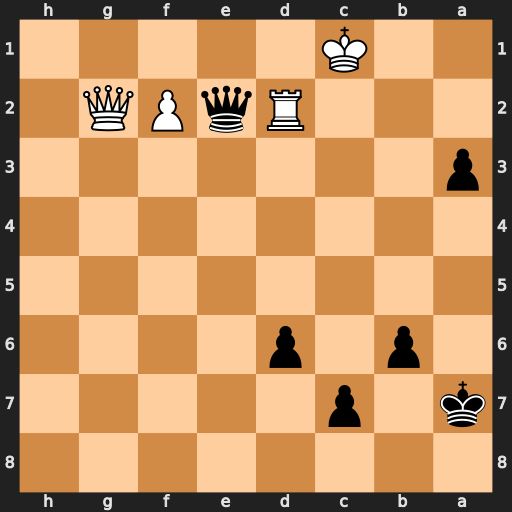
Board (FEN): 8/k1p5/1p1p4/8/8/p7/3RqPQ1/2K5
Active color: b
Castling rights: -
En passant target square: -
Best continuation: Qe1+ Kc2 a2